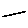
Label: line